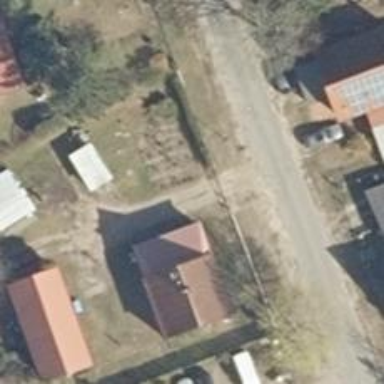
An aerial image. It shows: Driveway.